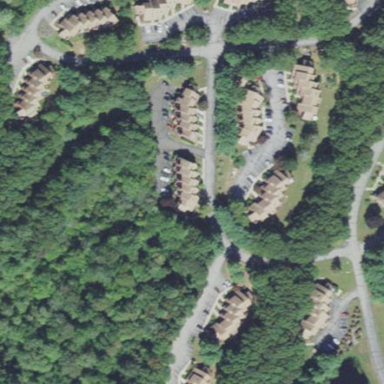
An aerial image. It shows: Condominium in residential area.